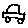
Label: car